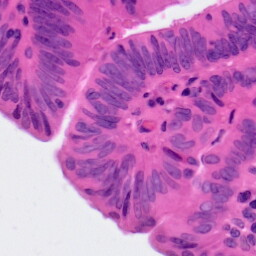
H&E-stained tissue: Colon